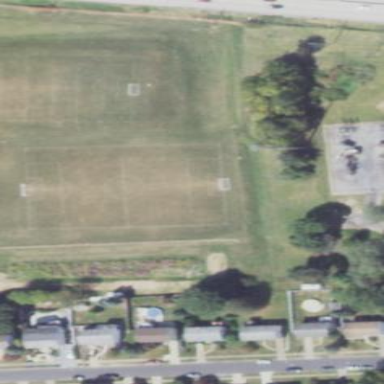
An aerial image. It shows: Soccer pitch for outdoor sports and leisure activities.